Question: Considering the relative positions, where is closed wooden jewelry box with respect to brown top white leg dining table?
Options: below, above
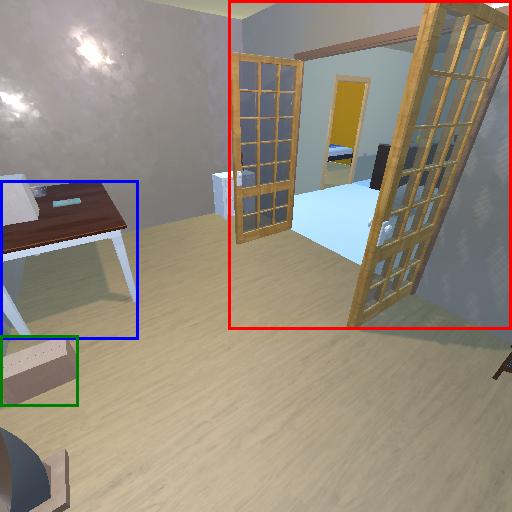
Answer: below